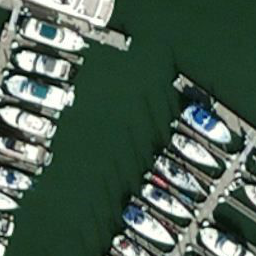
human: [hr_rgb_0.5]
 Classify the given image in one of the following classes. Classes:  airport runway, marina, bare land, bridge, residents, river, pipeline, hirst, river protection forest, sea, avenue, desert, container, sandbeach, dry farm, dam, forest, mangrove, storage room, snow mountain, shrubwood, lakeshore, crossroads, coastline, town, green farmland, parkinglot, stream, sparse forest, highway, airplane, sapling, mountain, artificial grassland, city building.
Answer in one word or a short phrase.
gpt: marina